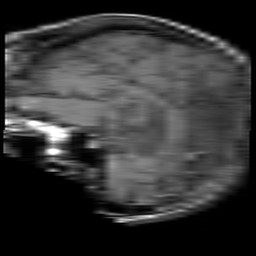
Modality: T1w
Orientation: sagittal
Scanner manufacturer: philips
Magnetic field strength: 3 T
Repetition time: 0.5331 s
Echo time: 0.01 s